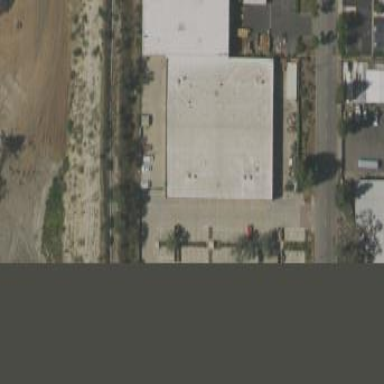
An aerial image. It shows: Industrial building.